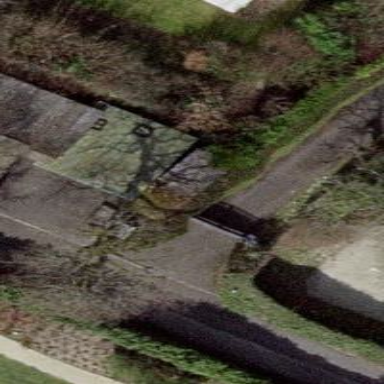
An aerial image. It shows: Shed building.